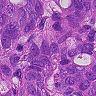
Metastatic tissue present: yes